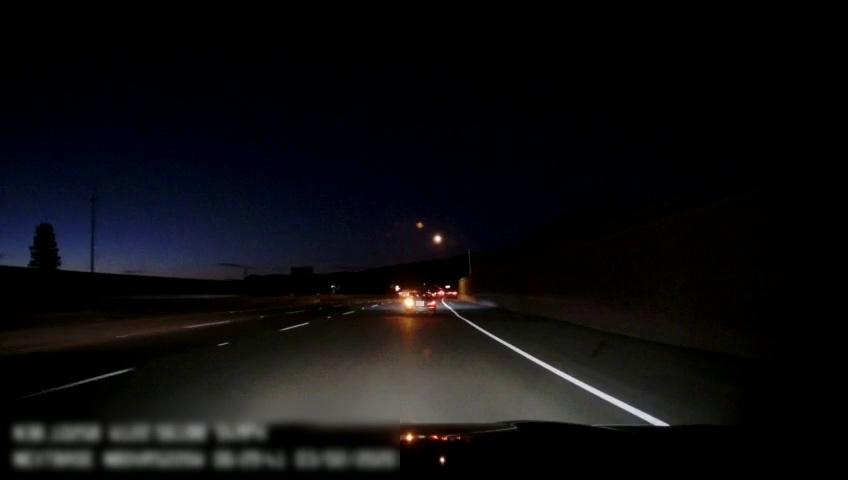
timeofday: Night
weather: Other
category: Drivable Space
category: Vehicles | Car
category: Lanes | Current Lane
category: Lanes | Alternate Lane
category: Lanes | Alternate Lane